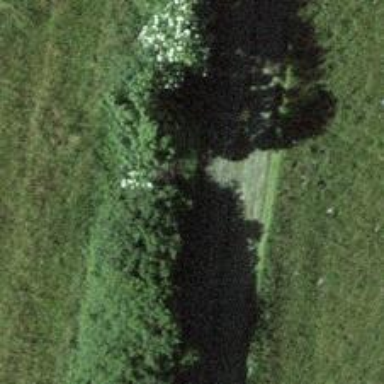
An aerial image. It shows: Hedge acting as barrier.